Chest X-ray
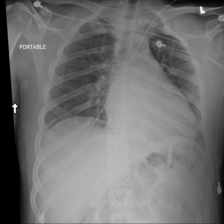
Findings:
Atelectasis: negative
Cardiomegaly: negative
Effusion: negative
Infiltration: negative
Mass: negative
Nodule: negative
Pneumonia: negative
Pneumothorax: negative
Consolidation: negative
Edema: negative
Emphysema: negative
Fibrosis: negative
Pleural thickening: negative
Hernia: negative